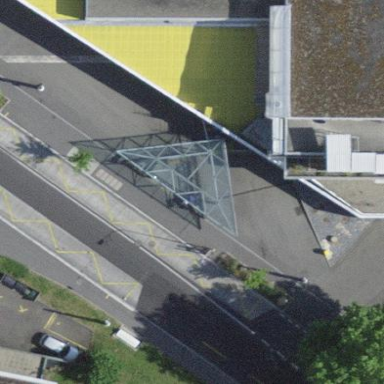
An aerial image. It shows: Shelter for public transportation.